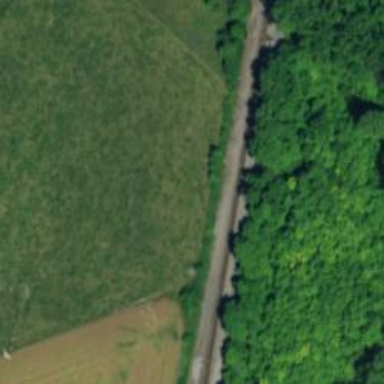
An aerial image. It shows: Railway siding for service.